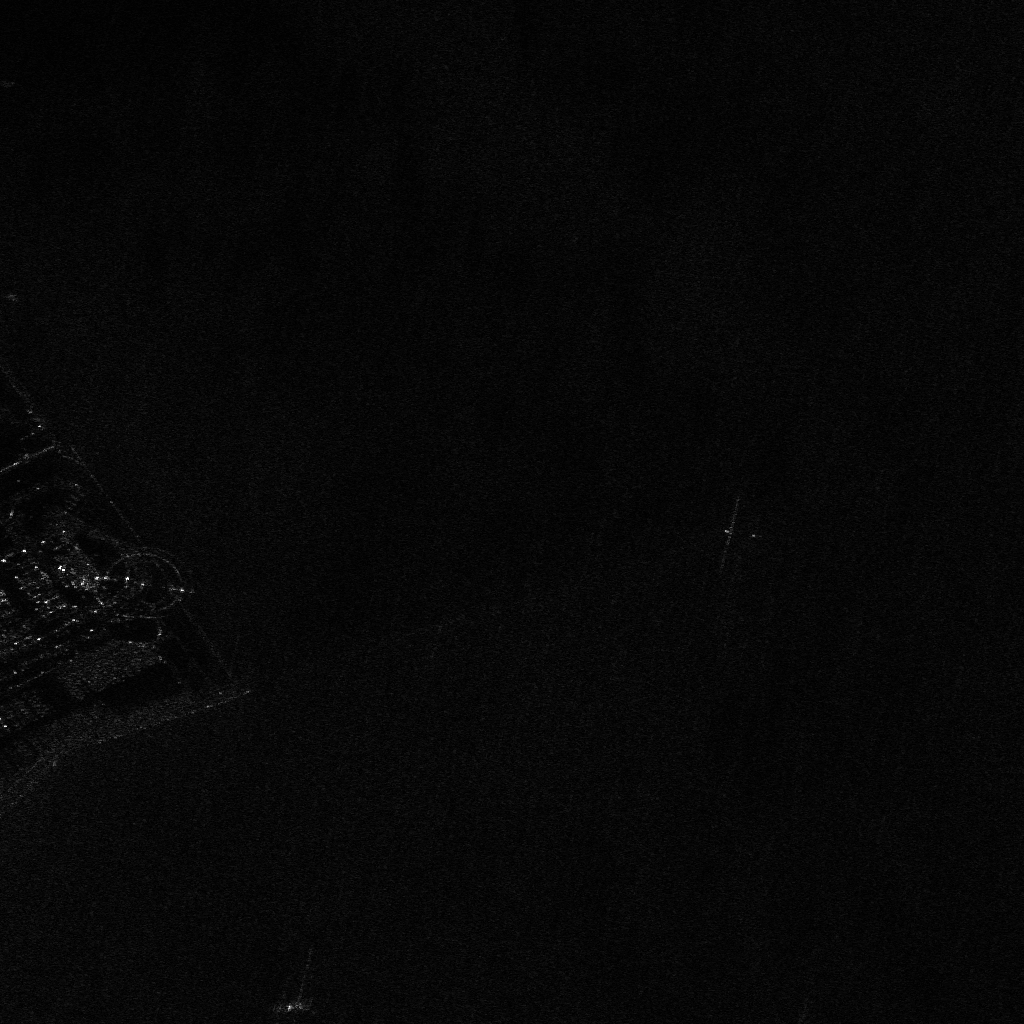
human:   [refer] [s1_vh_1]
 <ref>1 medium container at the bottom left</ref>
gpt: <box>[[27, 96, 30, 100, 73]]</box>